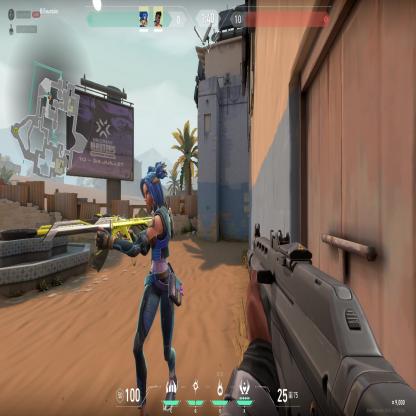
Label: teammate